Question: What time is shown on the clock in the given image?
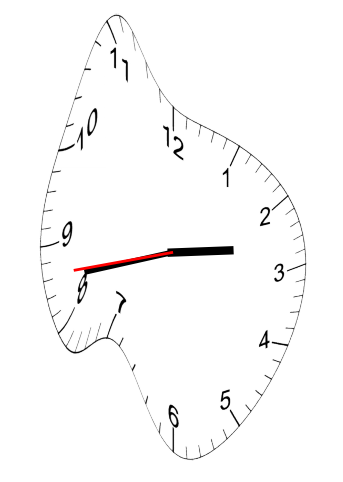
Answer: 02:42:43